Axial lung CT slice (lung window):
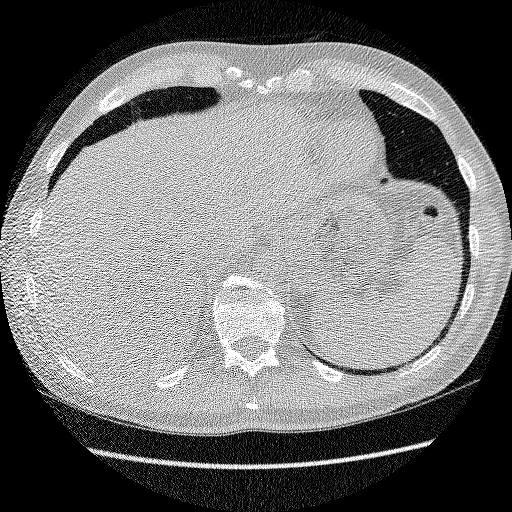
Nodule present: no